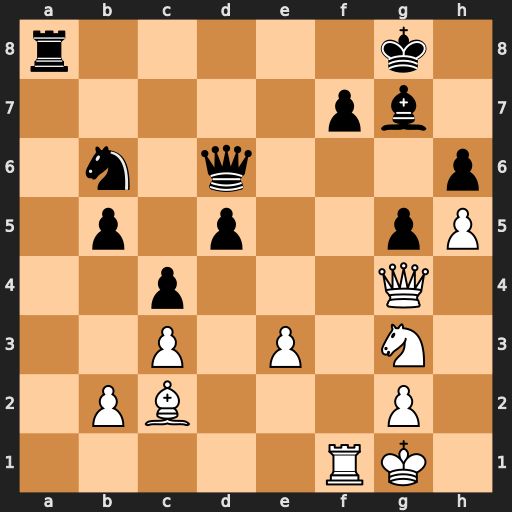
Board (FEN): r5k1/5pb1/1n1q3p/1p1p2pP/2p3Q1/2P1P1N1/1PB3P1/5RK1
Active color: w
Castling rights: -
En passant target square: -
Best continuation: Qf5 Qe6 Qh7+